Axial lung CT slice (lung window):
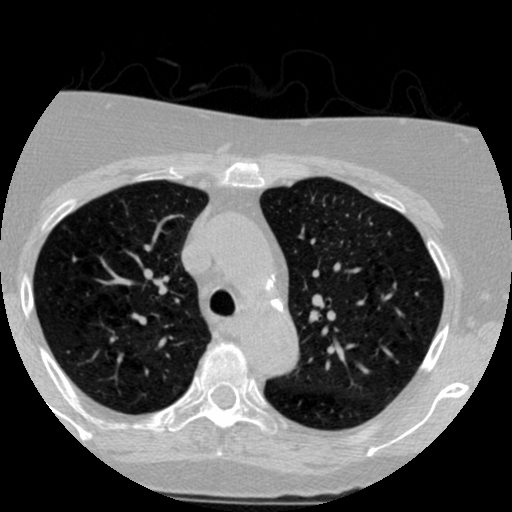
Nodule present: no